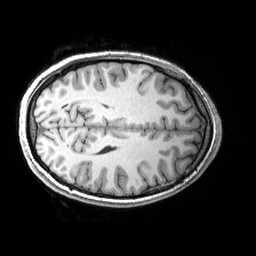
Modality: T1w
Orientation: axial
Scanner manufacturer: siemens
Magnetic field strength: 3 T
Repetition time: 2.53 s
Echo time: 0.00299 s